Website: lowes
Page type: account-selection
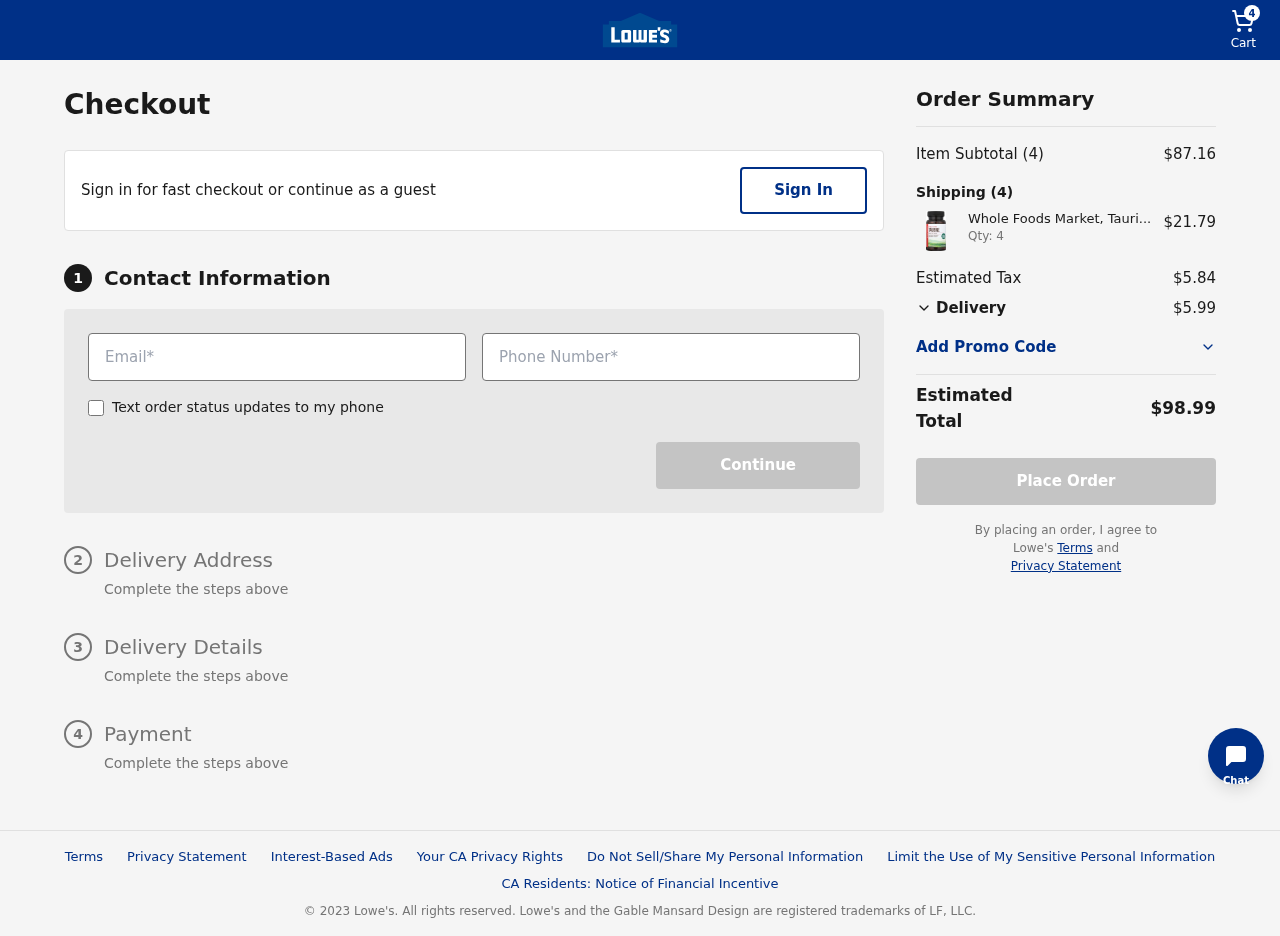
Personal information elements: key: PII_EMAIL
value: lgeorge@hotmail.com
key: PII_PHONE
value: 4758421524
Product elements: key: PRODUCT1_NAME
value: Whole Foods Market, Taurine 500mg, 60 ct
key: PRODUCT1_PRICE
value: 21.79
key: PRODUCT1_QUANTITY
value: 4
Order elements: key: ORDER_NUM_ITEMS
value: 4
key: ORDER_SUBTOTAL
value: $87.16
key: ORDER_TAX
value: $5.84
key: ORDER_SHIPPING_COST
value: $5.99
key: ORDER_TOTAL
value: $98.99